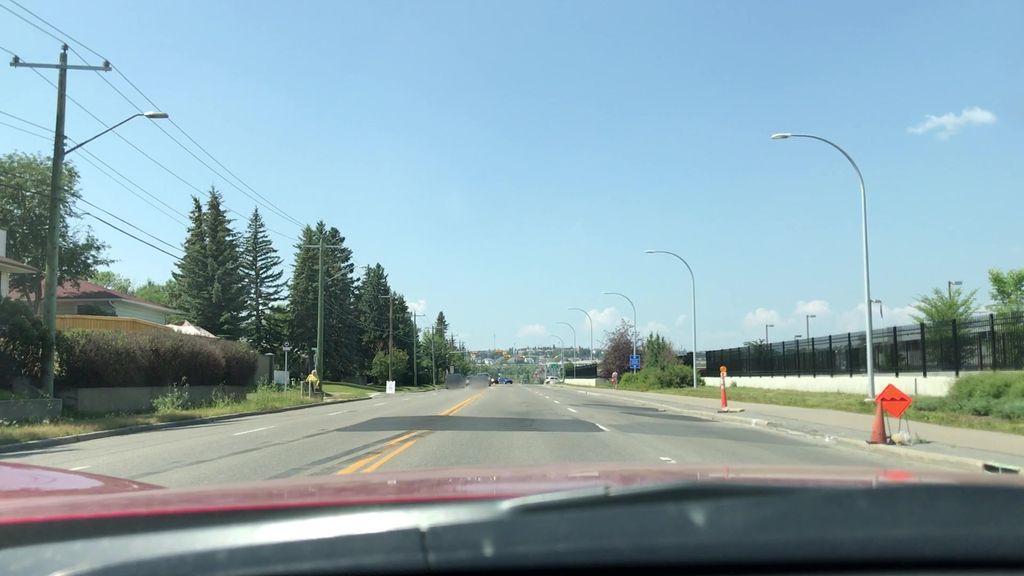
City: calgary